Field crop: maize
Growth stage: 1
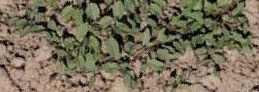
Species: convolvulus